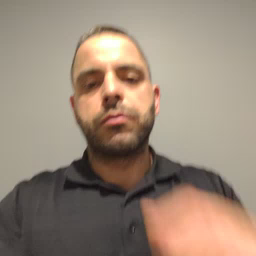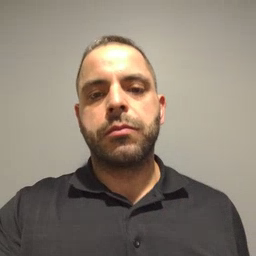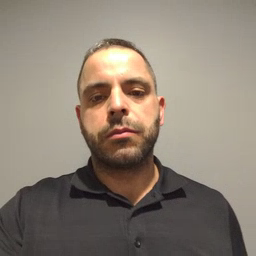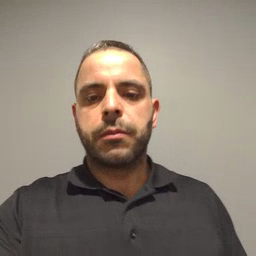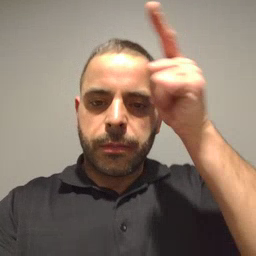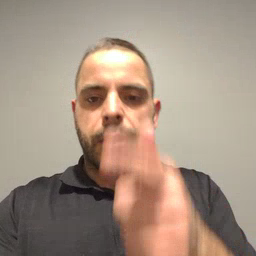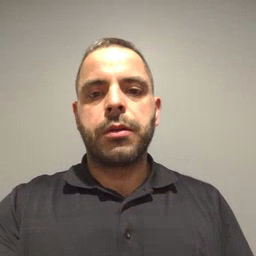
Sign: brother